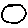
Label: circle